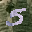
Label: 5